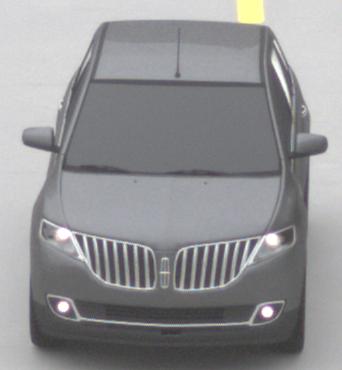
Make: Lincoln
Model: MKX
Detailed model: Gen. 1 CD3
Model produced from: 2010
Model produced until: 2015
Doors: 5
Color: gray
Road condition: dry road
Daytime: midday
Contrast: low contrast